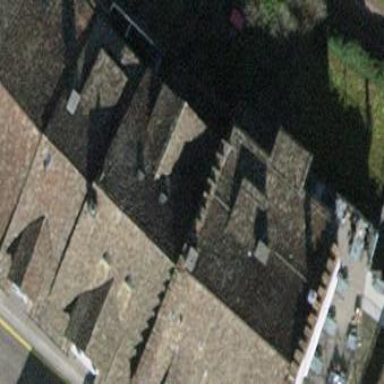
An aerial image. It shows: Building with gabled roof oriented across.